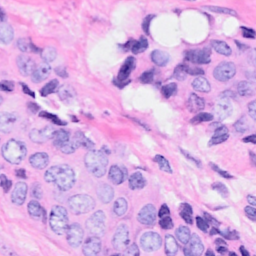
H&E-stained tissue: Breast